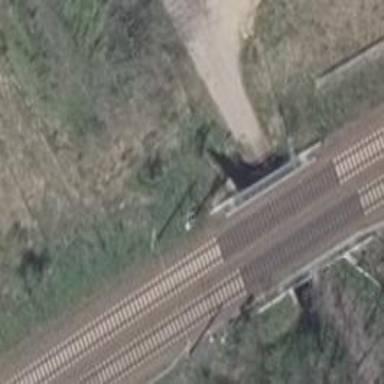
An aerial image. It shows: Bridge over electrified railway with contact line.